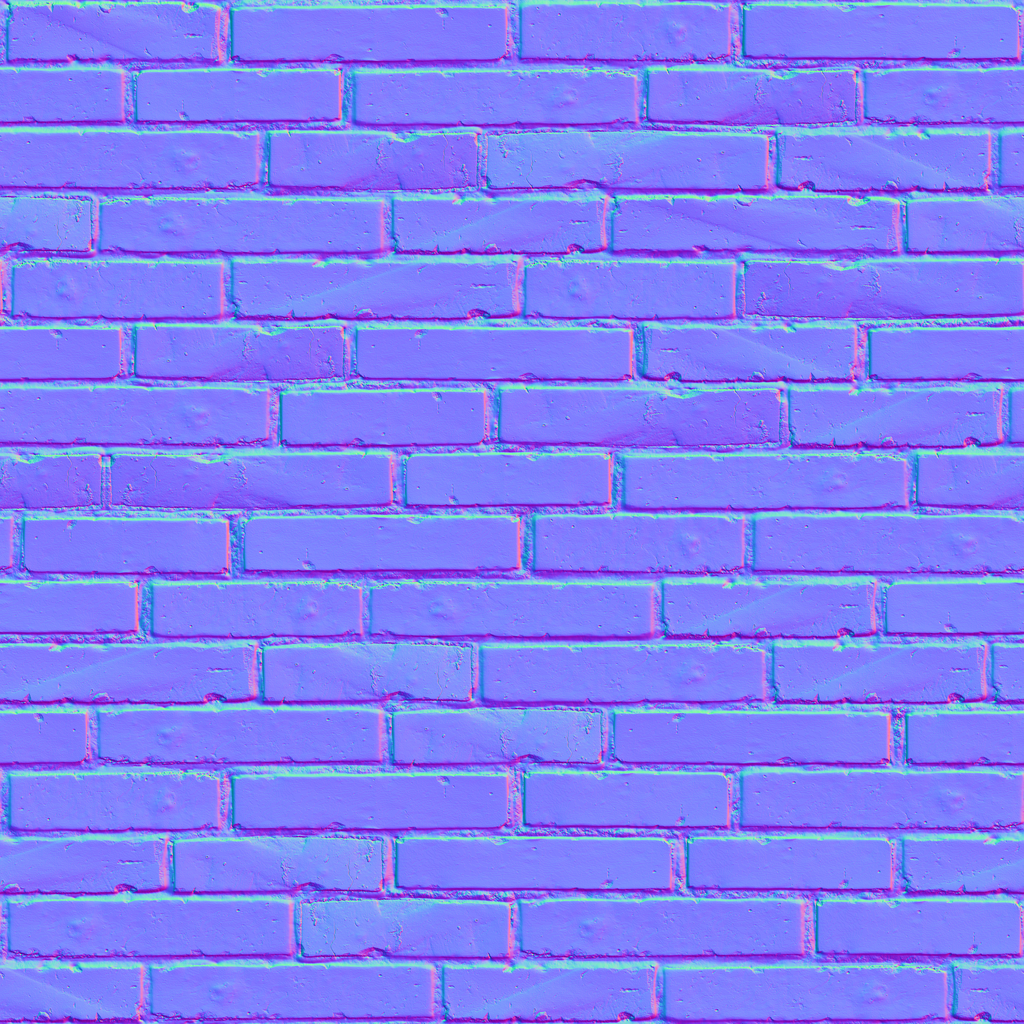
Texture map type: NormalGL